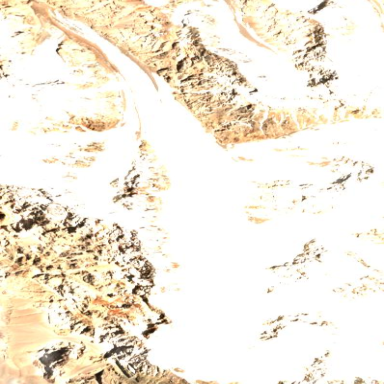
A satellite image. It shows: Majestic glacier in the distance.